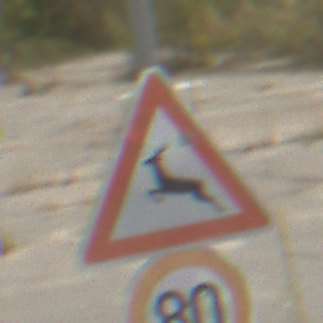
Verkehrszeichen: WildwechselRechts
Zusatzzeichen unten: Geschwindigkeit80
Umgebung: Outdoor, Suburban
Tageszeit: Midday
Wetter: PartlyCloudy
Licht: Natural
Jahreszeit: Summer
Kontrast: HighContrast